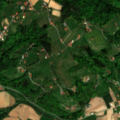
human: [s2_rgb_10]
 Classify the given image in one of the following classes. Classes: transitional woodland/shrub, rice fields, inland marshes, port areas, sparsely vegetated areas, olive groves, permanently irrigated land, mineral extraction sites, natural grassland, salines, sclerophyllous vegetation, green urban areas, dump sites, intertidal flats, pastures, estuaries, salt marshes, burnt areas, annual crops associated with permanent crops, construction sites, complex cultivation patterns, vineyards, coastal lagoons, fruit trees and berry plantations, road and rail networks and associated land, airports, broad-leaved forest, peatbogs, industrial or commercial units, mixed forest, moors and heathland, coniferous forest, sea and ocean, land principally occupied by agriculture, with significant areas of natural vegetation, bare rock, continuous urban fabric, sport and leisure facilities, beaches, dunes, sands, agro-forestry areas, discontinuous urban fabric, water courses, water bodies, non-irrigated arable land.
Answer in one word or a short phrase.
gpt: non-irrigated arable land, vineyards, complex cultivation patterns, broad-leaved forest